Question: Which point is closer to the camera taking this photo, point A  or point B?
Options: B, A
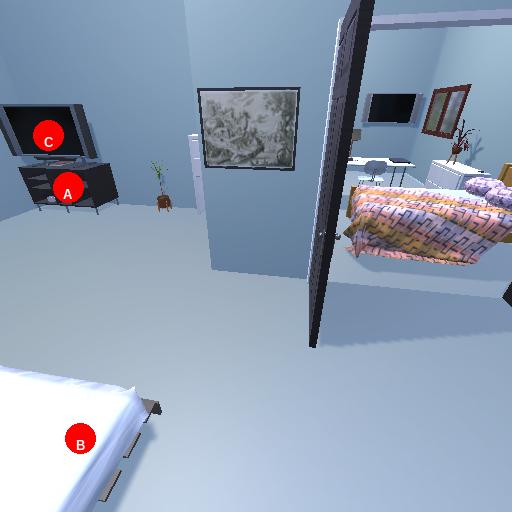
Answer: B